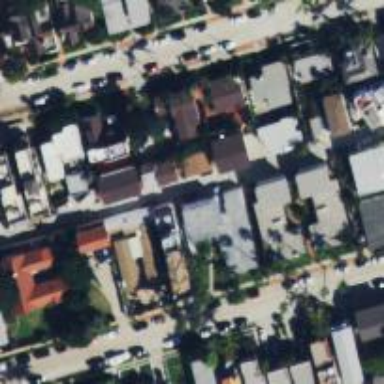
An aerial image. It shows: Alleyway designated as service road.